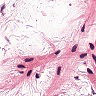
Metastatic tissue present: no